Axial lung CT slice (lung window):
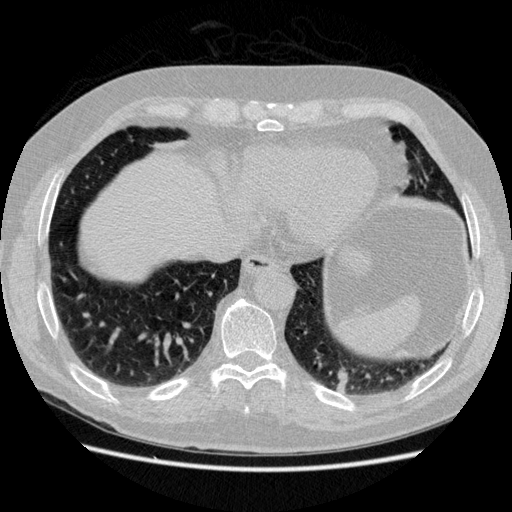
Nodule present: no